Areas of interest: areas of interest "Dongguan City Cultural Center"
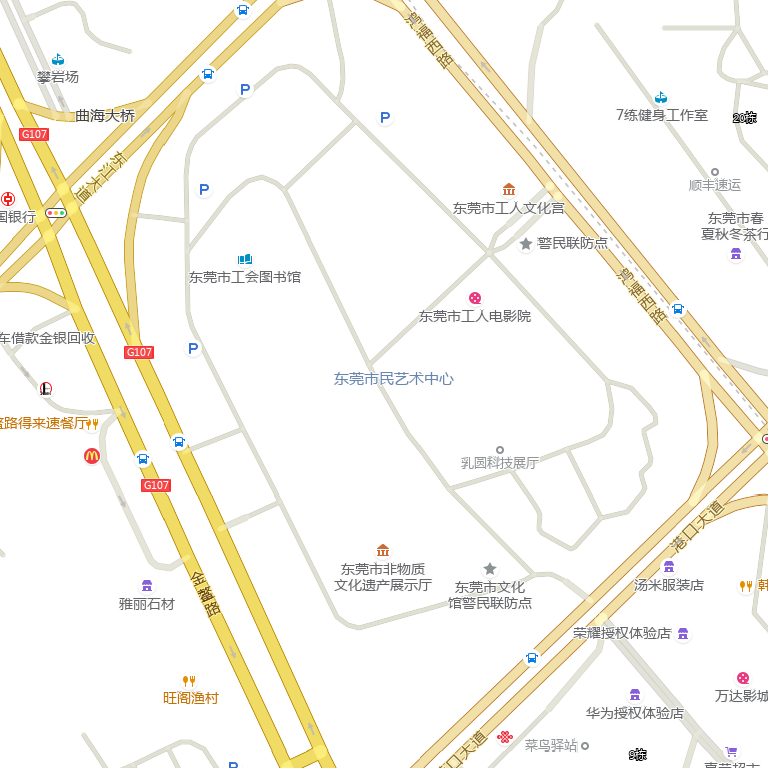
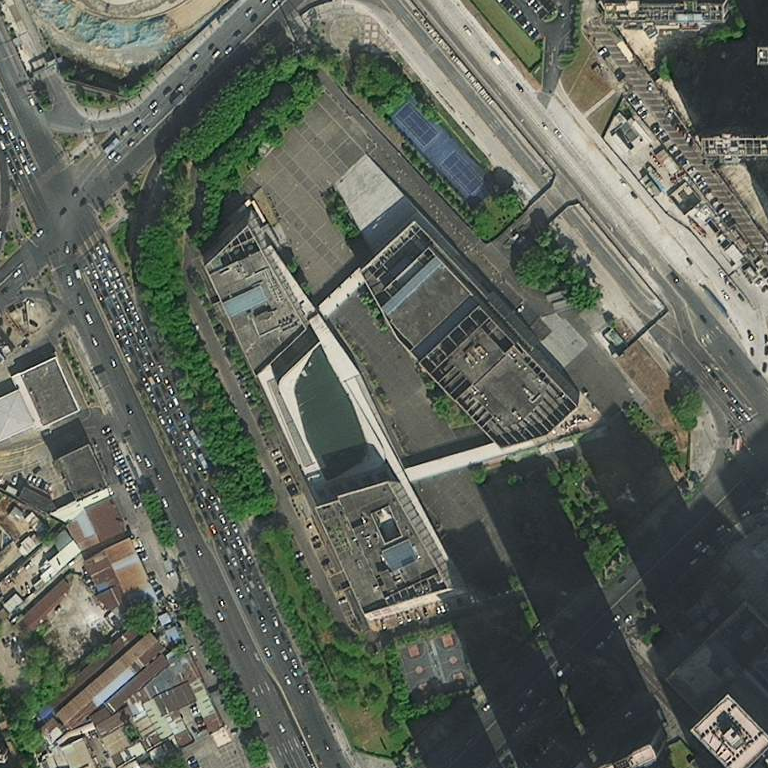